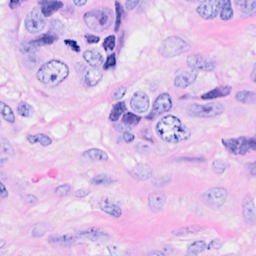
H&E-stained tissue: Breast